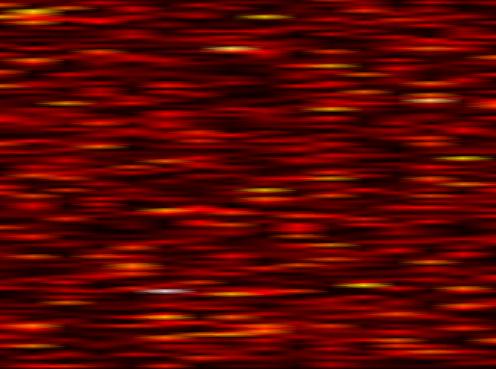
Label: WOLA